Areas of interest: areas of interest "Cemetery"
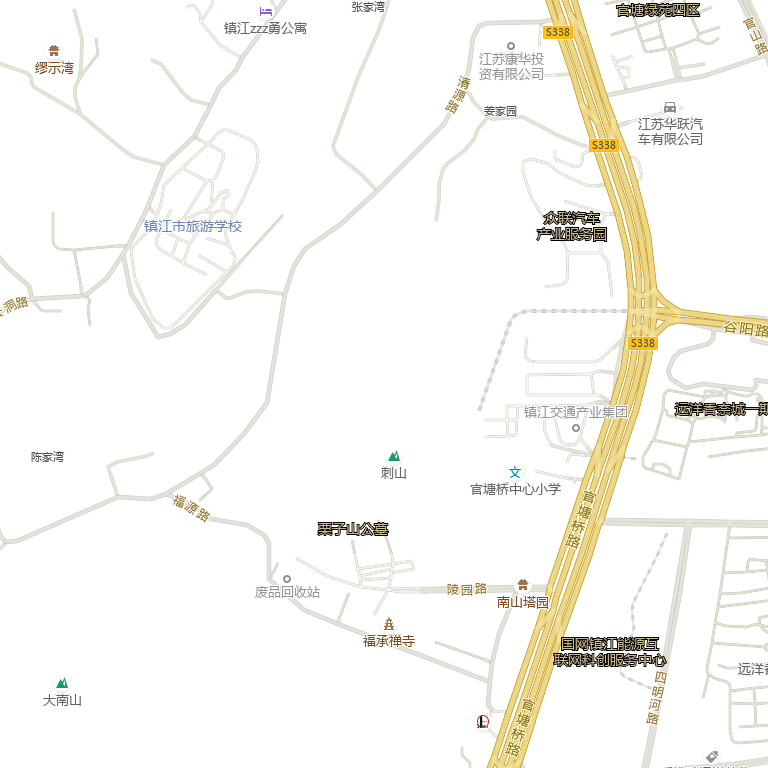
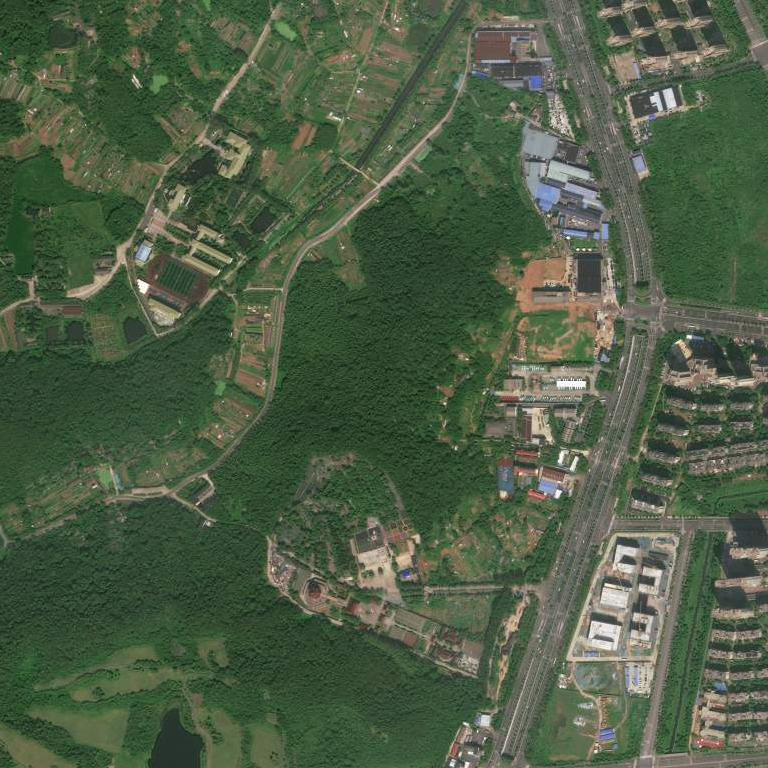